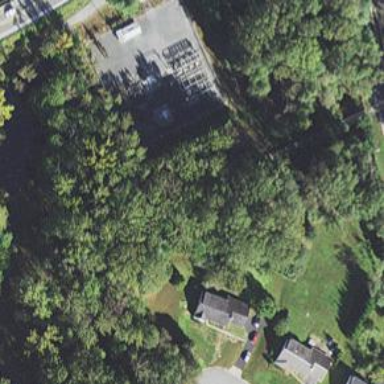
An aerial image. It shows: Minor distribution power substation.